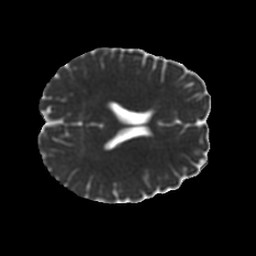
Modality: MD
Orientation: axial
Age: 22
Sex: male
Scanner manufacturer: ge
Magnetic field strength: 3 T
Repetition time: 7.8 s
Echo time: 0.0607 s